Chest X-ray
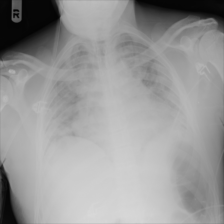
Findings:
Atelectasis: negative
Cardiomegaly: negative
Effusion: negative
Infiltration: positive
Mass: negative
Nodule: negative
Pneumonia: negative
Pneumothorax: negative
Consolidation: negative
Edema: negative
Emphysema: negative
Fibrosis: negative
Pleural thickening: negative
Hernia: negative